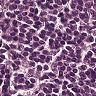
Metastatic tissue present: no